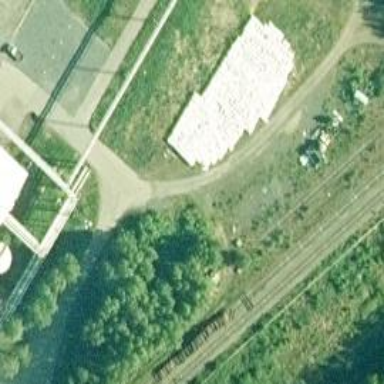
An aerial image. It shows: Unused railway yard.